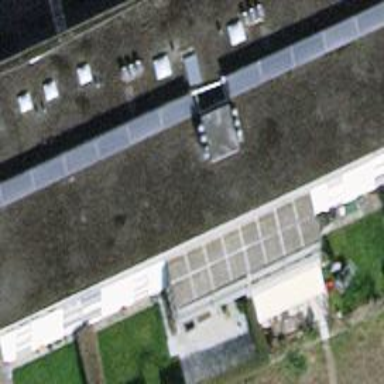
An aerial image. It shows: Flat-roofed building.